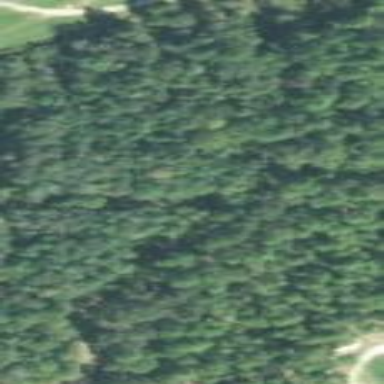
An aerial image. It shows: Mixed woodland area with various types of leaves.